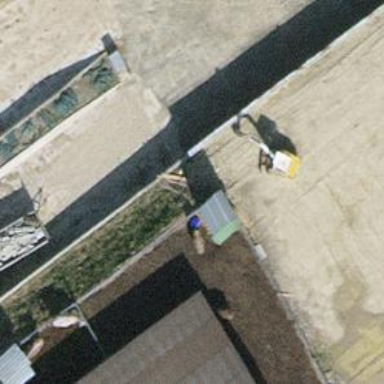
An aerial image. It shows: View of roof of building.